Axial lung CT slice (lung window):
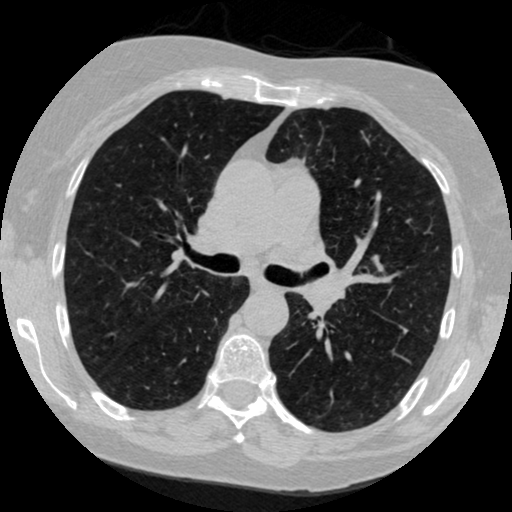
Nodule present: no